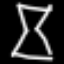
Label: hourglass